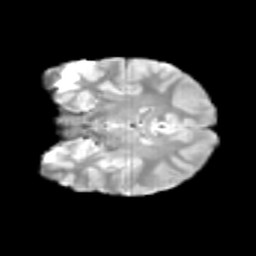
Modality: T2w
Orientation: coronal
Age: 11
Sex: male
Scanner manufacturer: siemens
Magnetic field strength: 3 T
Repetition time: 3.8 s
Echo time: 0.07 s